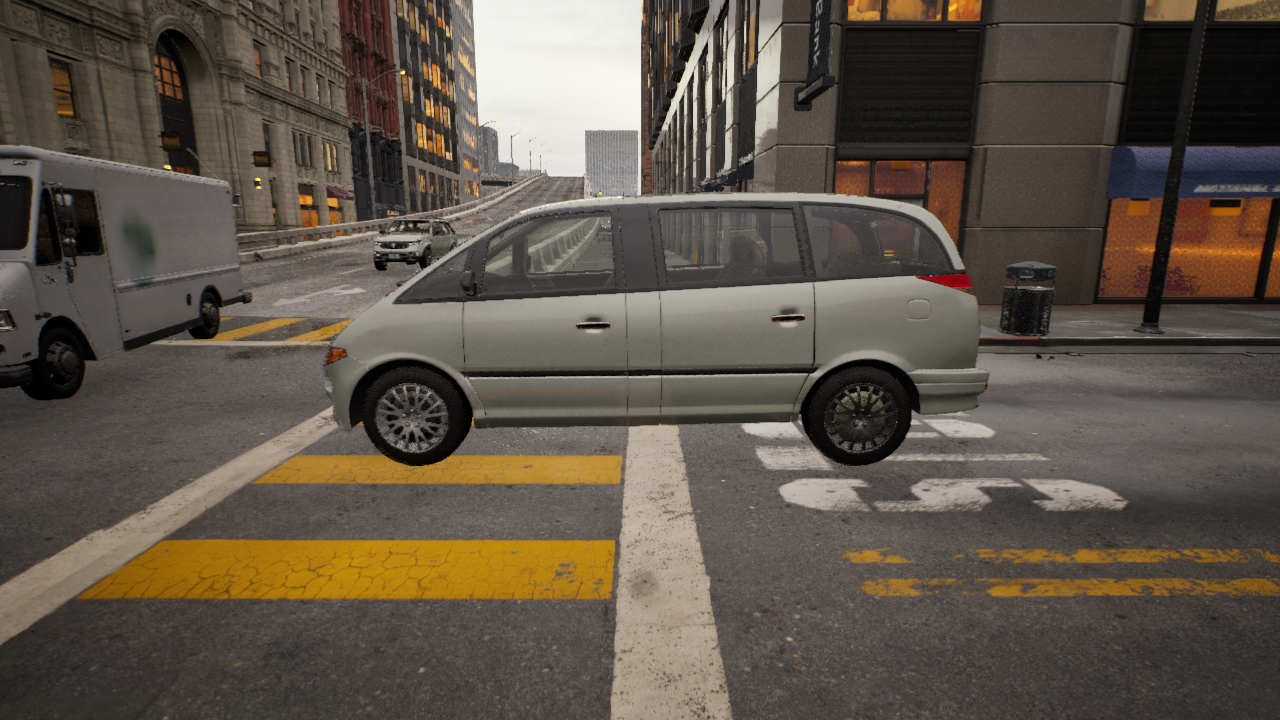
Venue: residential
Lighting: golden hour
Vehicle rig: minivan